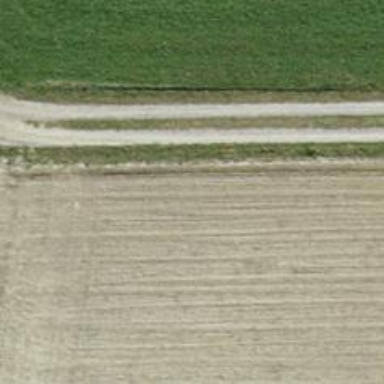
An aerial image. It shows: Track with ground surface of grade 3.